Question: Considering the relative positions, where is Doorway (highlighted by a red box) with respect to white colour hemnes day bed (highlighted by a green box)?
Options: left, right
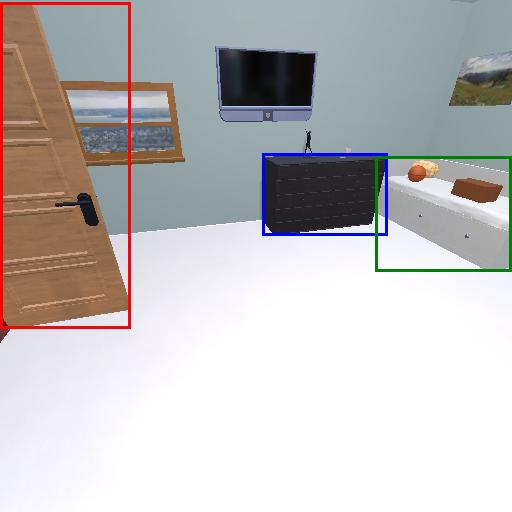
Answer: left